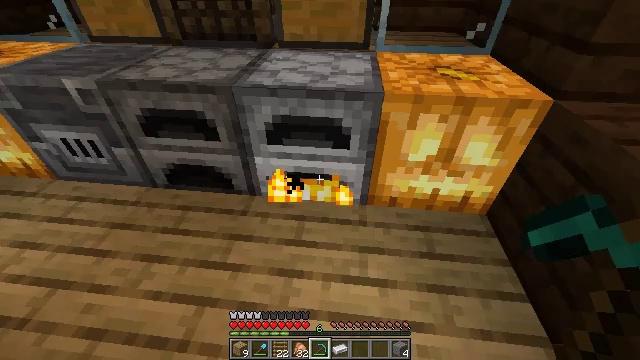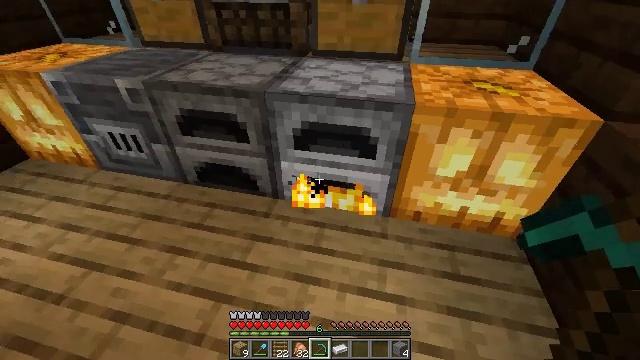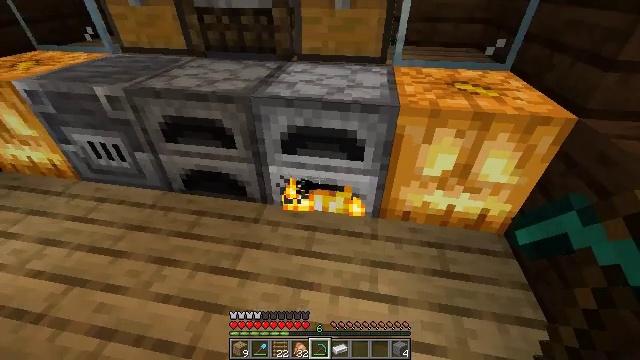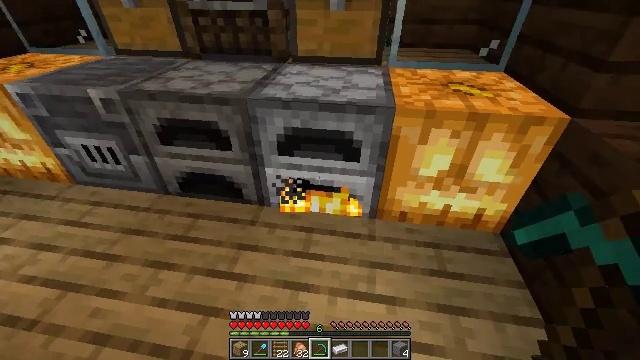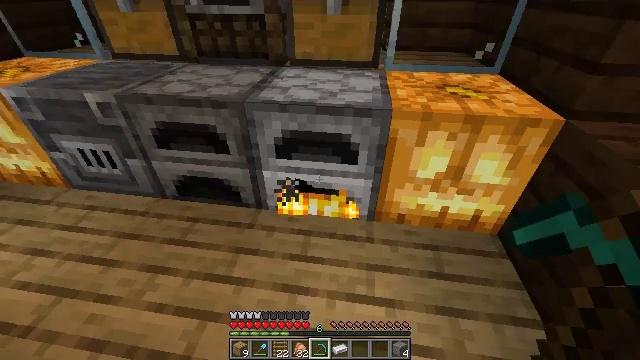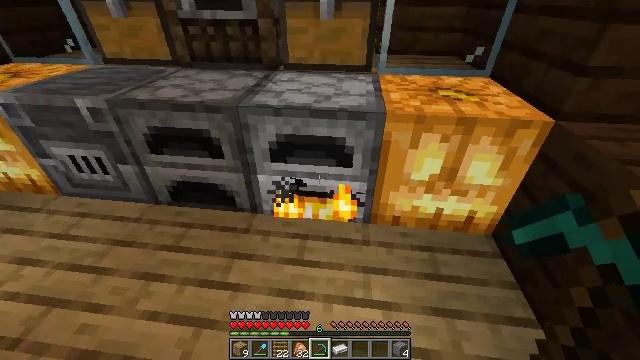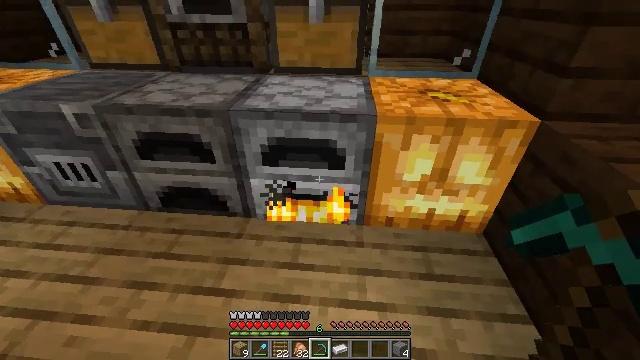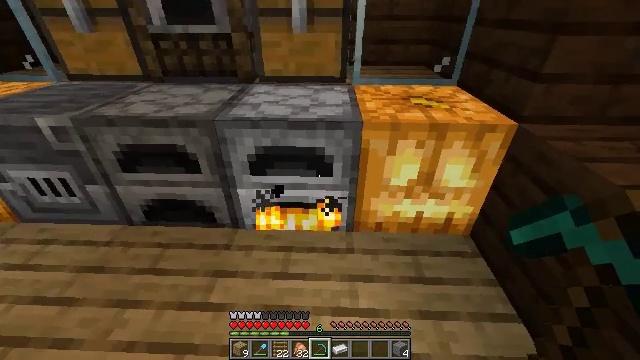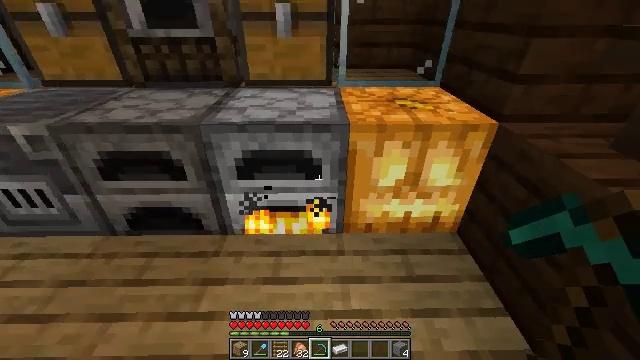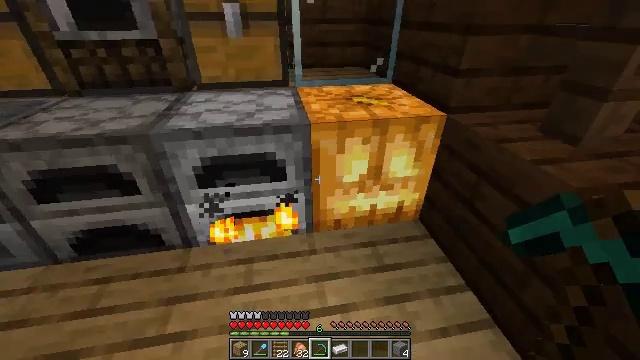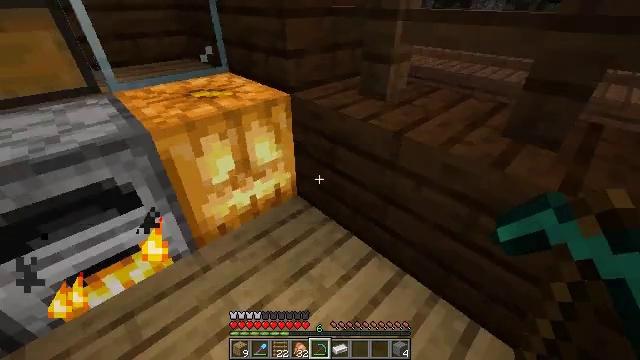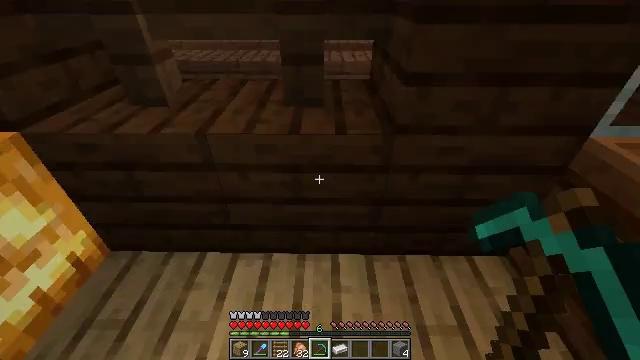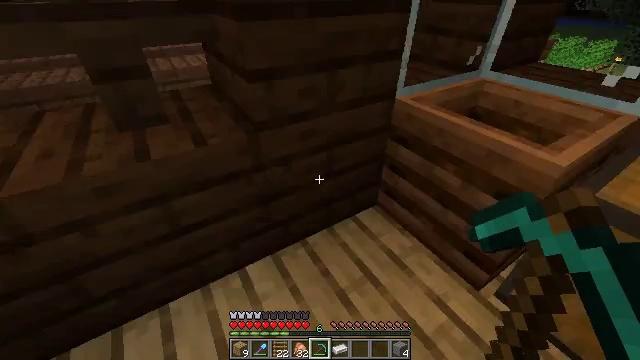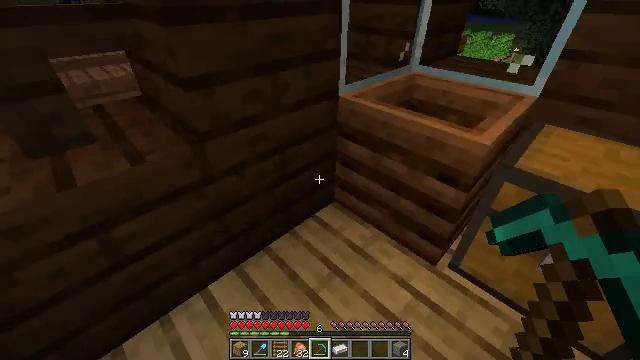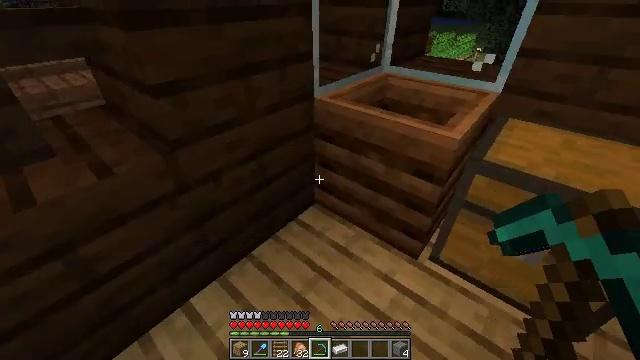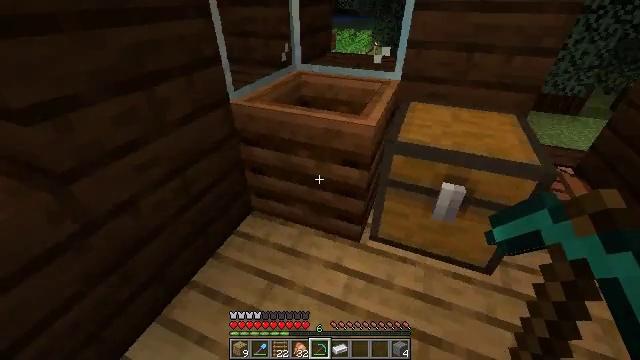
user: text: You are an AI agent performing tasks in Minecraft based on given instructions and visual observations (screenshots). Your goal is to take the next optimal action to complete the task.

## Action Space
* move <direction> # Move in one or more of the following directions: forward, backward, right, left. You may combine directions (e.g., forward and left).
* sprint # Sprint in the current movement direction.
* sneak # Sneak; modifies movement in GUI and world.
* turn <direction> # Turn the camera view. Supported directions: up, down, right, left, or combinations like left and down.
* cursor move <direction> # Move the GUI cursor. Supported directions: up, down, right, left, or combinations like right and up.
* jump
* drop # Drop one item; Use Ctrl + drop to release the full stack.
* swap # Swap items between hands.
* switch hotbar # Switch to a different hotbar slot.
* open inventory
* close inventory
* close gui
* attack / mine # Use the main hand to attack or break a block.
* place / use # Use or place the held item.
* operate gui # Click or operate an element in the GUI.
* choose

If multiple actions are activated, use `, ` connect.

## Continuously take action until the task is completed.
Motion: motion action
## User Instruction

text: Make sure you have materials to craft a stonecutter.
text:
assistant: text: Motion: turn left and up
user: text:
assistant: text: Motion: turn right
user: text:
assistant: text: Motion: no_op
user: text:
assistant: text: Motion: no_op
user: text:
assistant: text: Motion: turn right
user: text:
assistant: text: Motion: turn right
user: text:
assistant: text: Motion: turn right and up
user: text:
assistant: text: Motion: turn right
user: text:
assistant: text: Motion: turn right
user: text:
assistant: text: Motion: turn right and down
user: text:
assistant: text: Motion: turn right and down
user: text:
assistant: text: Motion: turn right
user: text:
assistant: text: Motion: turn right
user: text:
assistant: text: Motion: turn right
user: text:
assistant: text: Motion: turn right
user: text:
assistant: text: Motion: turn right
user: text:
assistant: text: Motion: turn right
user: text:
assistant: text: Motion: turn right
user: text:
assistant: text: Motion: no_op
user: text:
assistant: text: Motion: move forward, turn left
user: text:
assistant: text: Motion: move forward, turn left
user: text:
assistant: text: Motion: move forward, turn left
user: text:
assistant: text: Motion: move forward
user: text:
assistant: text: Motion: move forward
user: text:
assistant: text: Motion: move forward
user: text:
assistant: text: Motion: turn down
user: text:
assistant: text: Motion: turn right and down
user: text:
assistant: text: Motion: turn right
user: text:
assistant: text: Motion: no_op
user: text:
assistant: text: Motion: no_op